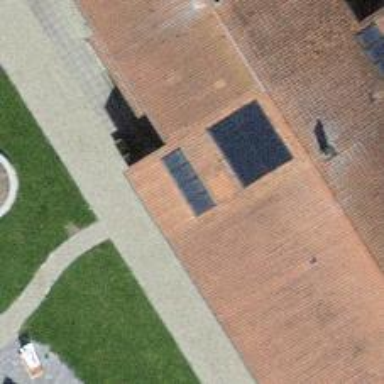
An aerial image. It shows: Solar power generator utilizing photovoltaic technology with solar photovoltaic panels.